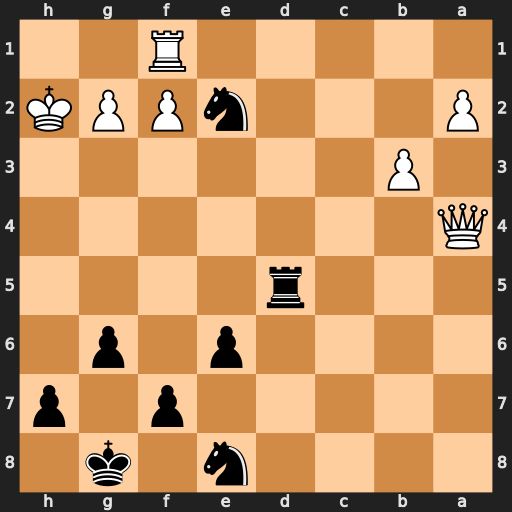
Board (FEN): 4n1k1/5p1p/4p1p1/3r4/Q7/1P6/P3nPPK/5R2
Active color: b
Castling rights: -
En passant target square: -
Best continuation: Rh5+ Qh4 Rxh4#